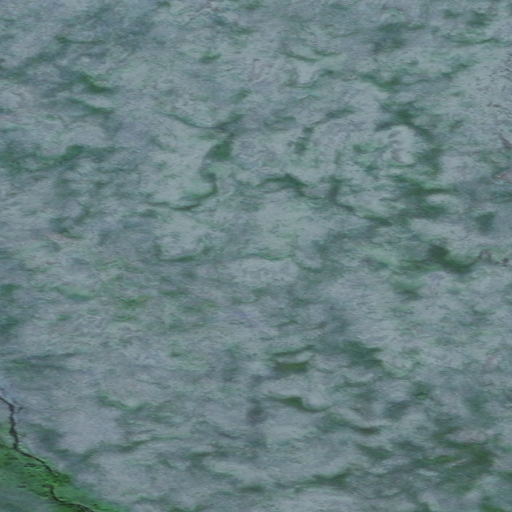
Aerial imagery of valley in Alaska named Canine Gulch containing only unknown